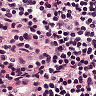
Metastatic tissue present: no